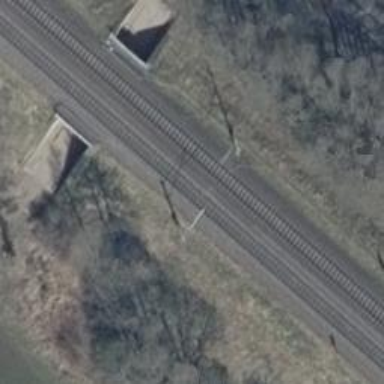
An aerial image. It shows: Railway milestone with catenary mast.